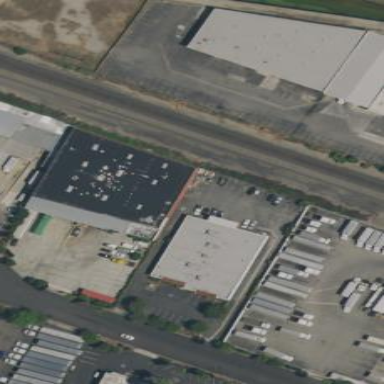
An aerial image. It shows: Warehouse building.